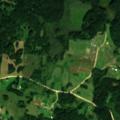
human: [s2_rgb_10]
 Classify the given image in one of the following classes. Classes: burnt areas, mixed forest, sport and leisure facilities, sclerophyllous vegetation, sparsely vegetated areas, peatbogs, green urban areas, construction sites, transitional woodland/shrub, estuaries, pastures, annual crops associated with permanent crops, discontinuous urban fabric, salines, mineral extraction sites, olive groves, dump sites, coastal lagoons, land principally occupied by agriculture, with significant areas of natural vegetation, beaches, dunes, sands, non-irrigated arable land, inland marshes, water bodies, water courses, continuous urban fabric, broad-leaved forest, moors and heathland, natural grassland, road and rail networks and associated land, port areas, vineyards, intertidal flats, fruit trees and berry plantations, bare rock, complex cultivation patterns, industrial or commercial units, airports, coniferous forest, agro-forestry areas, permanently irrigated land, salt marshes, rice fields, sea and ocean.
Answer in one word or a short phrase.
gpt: complex cultivation patterns, land principally occupied by agriculture, with significant areas of natural vegetation, broad-leaved forest, mixed forest